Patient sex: F
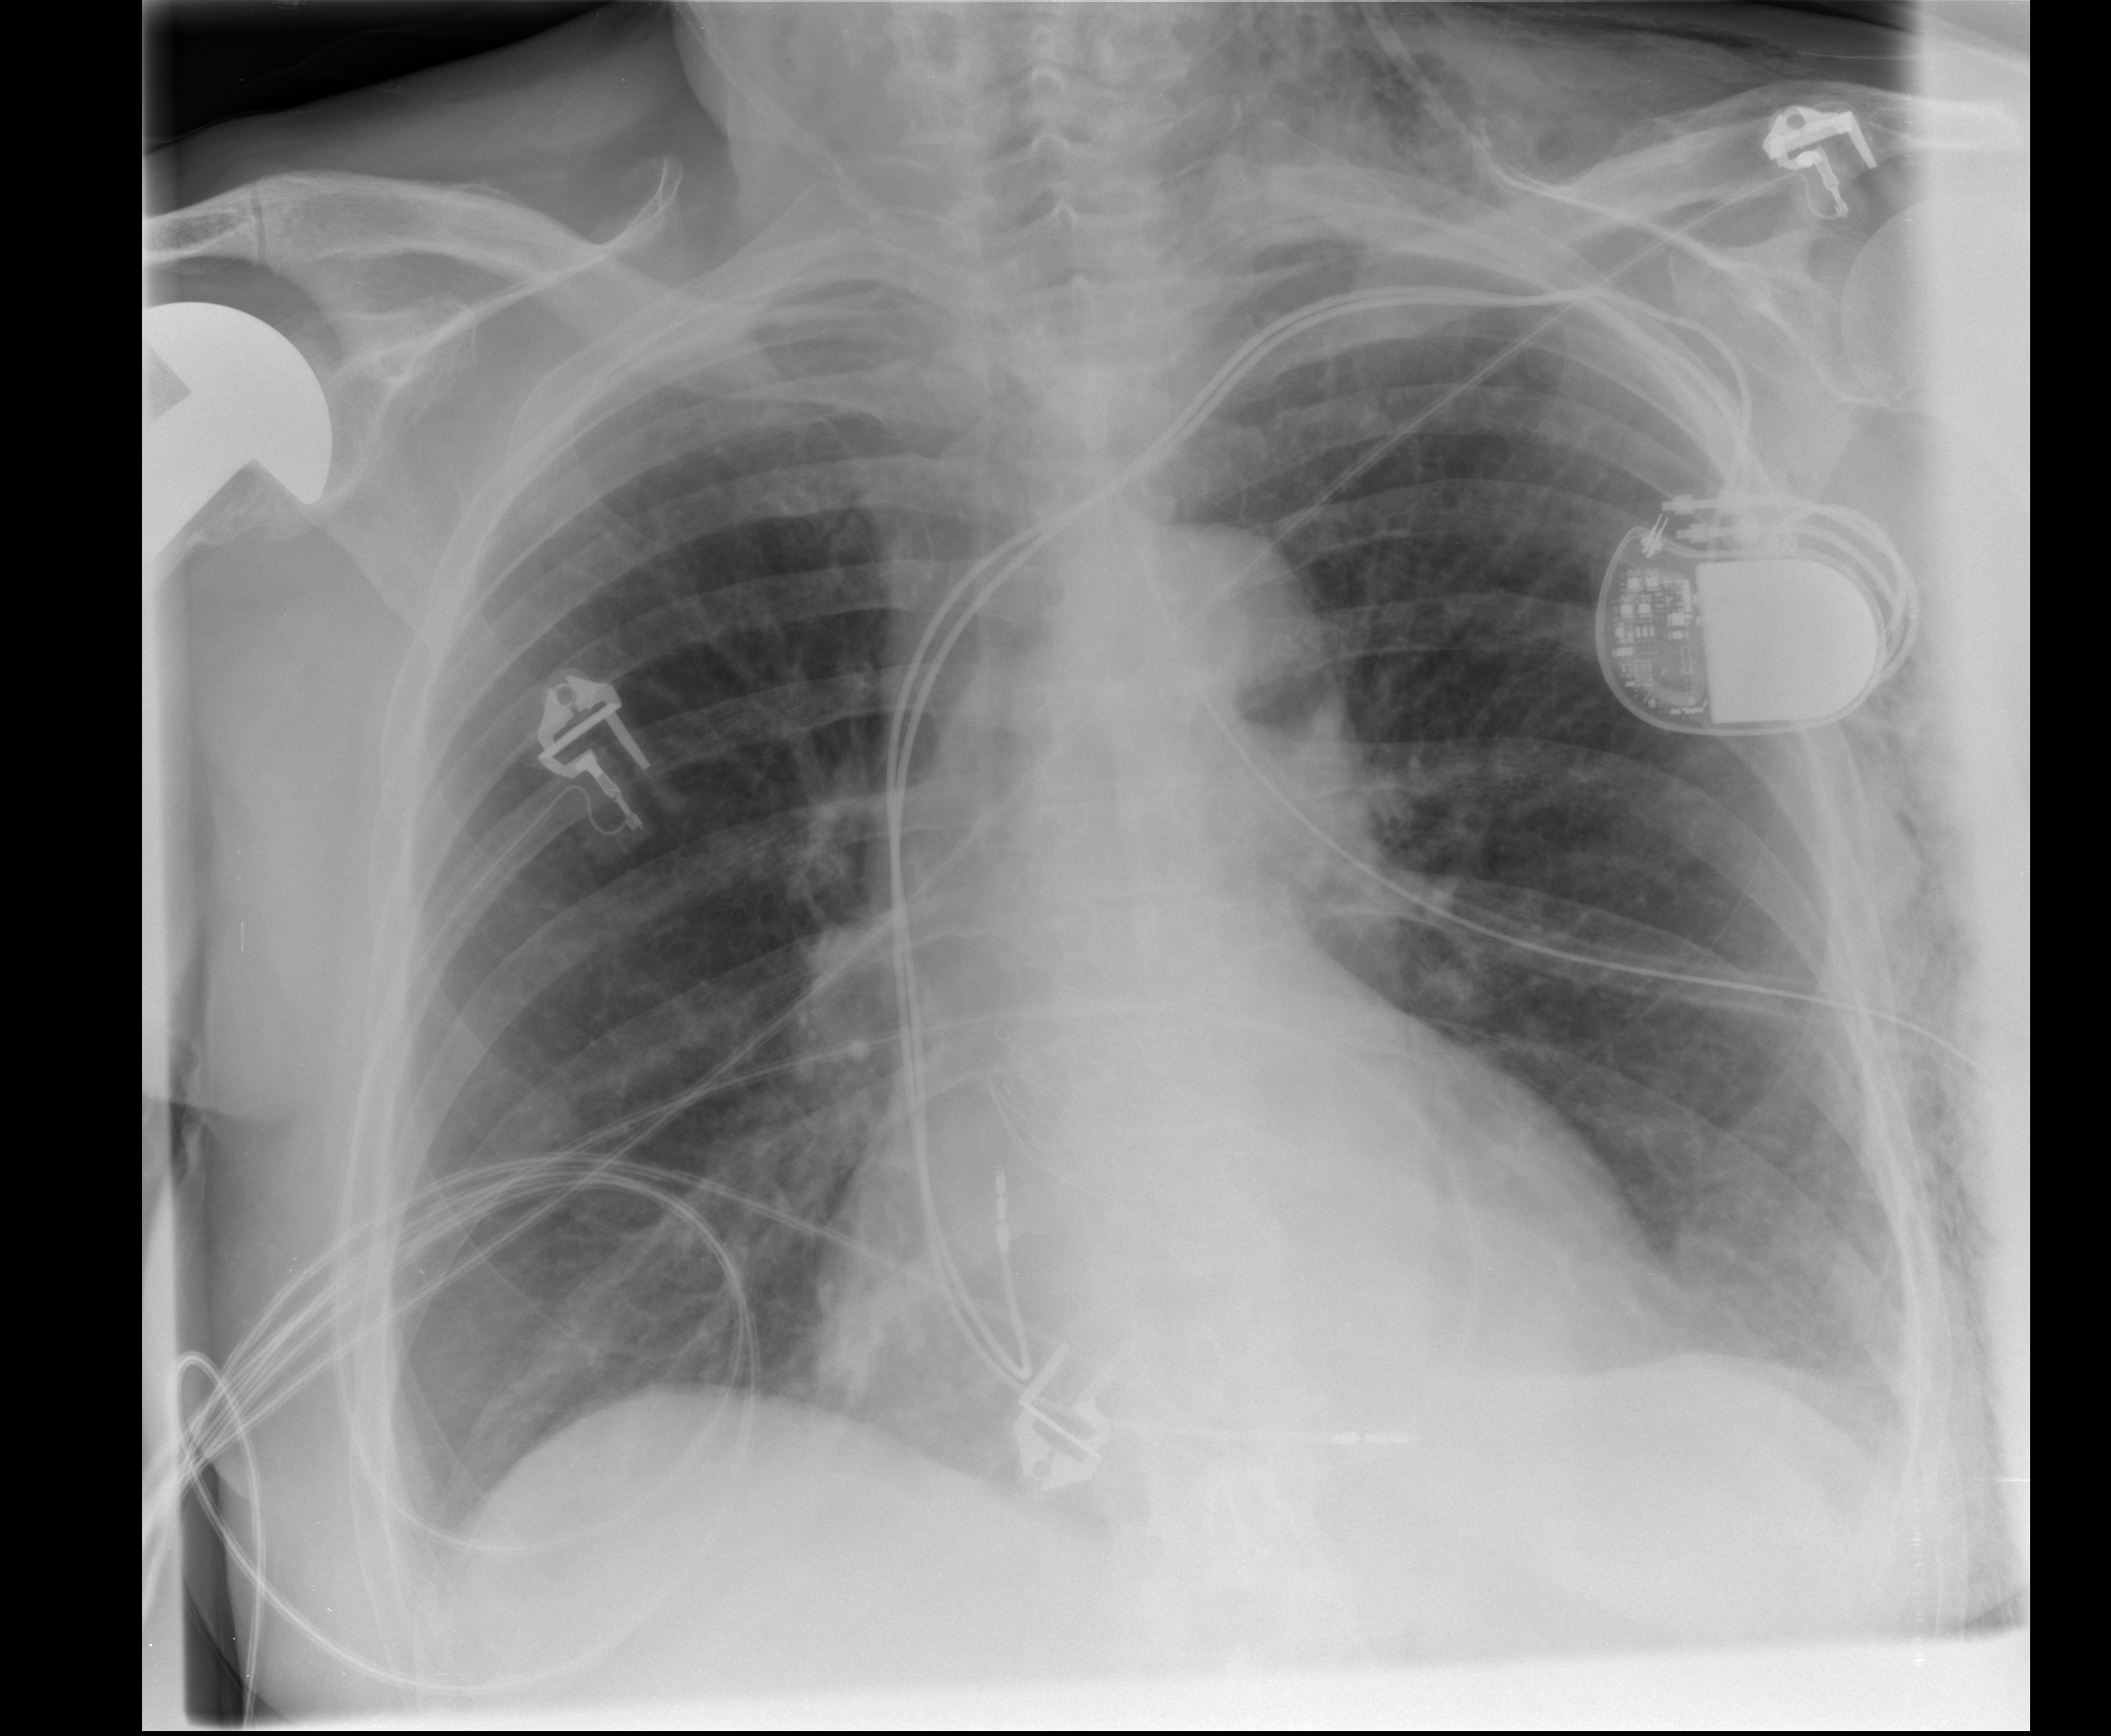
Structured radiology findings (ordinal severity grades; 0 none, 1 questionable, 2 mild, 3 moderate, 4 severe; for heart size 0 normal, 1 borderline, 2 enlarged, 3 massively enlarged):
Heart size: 0
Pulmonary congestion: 0
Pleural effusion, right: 1
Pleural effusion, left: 1
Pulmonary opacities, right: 0
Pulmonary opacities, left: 0
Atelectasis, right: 0
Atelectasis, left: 0